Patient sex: M
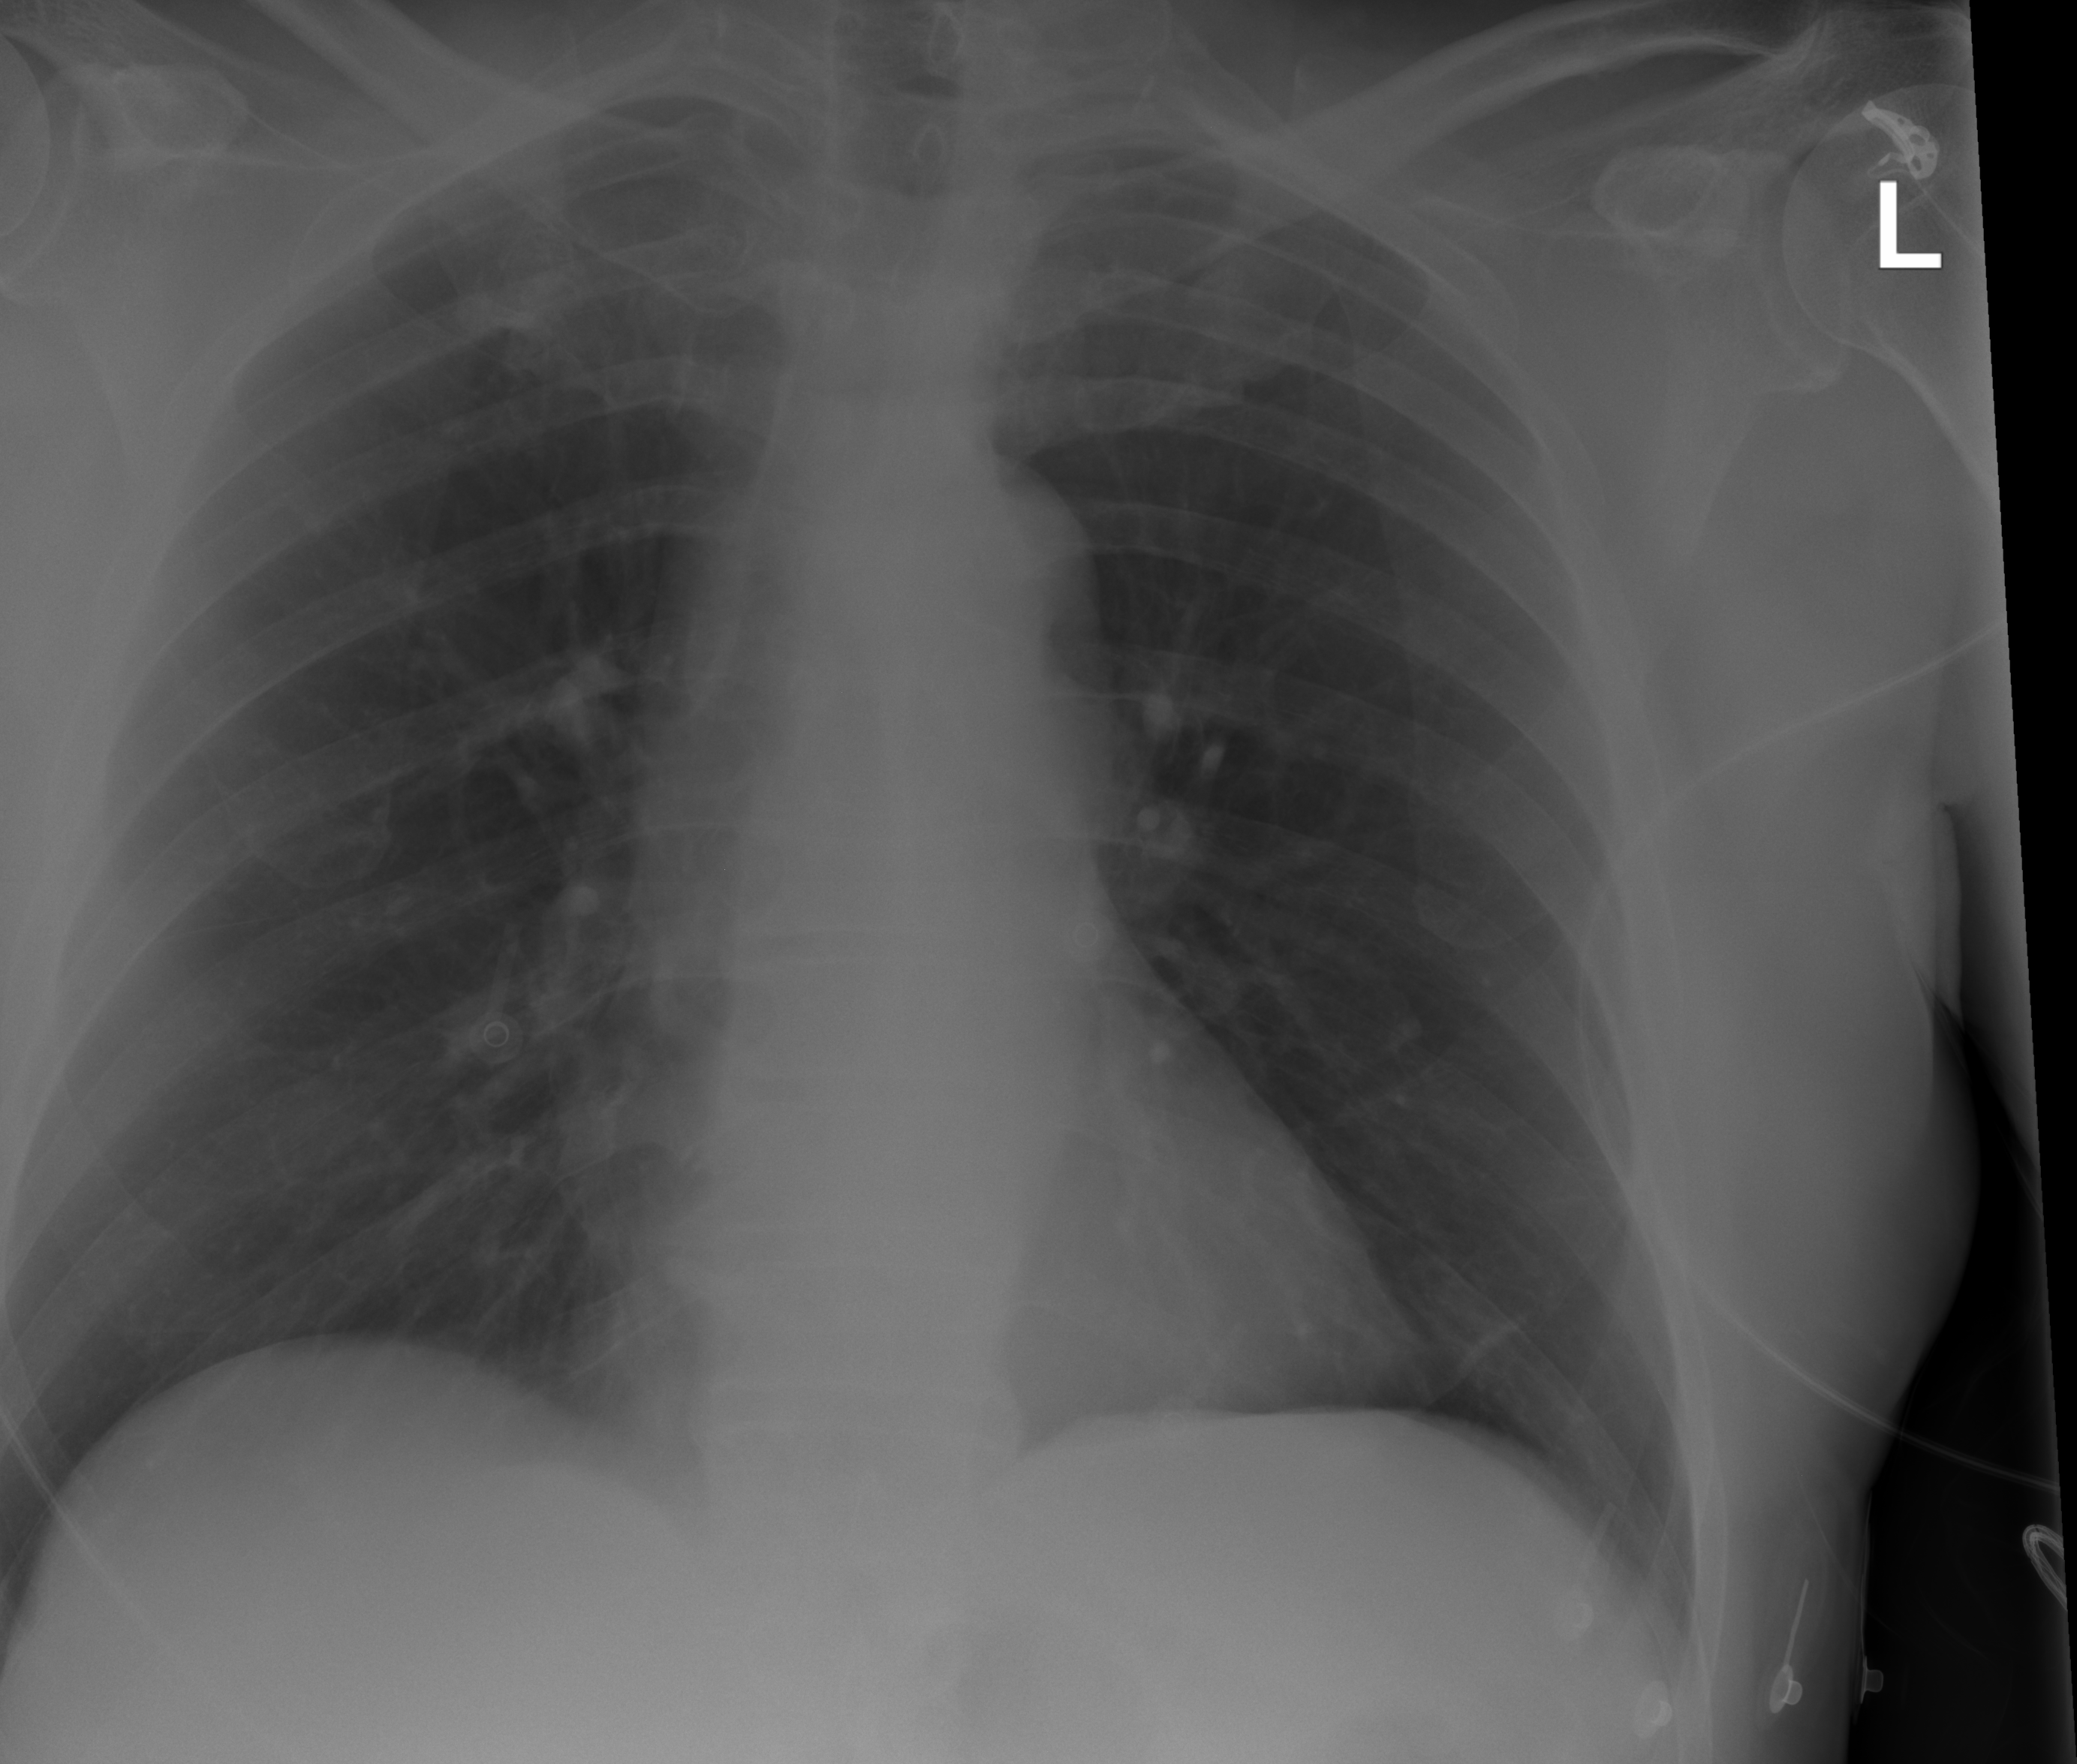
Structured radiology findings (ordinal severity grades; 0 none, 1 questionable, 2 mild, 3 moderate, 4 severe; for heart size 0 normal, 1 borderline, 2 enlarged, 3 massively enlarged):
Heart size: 0
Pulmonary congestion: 0
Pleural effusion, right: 0
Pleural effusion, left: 0
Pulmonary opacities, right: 0
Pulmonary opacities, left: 0
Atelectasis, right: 0
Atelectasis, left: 1